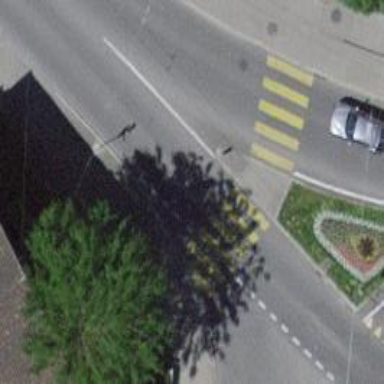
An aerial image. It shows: Asphalt footway on traffic island.